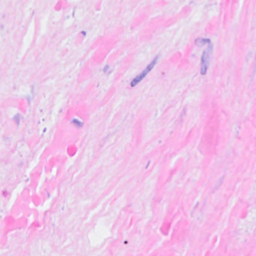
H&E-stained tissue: Breast